A time-domain vibration trace from a rotating-machine test bench is shown. What is the most likely rotor condition (normal, misalignment, unbalance, looseness)?
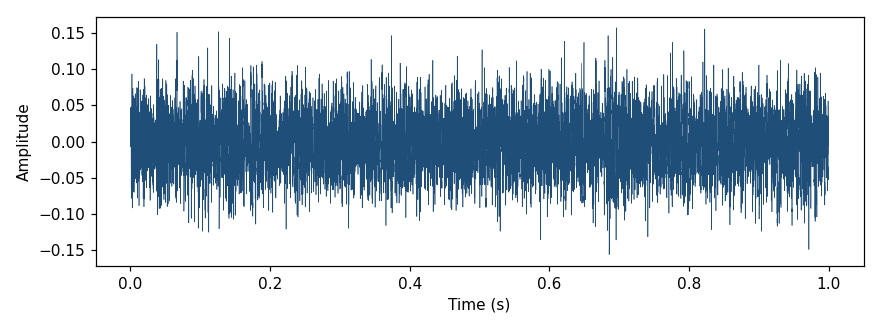
Answer: normal